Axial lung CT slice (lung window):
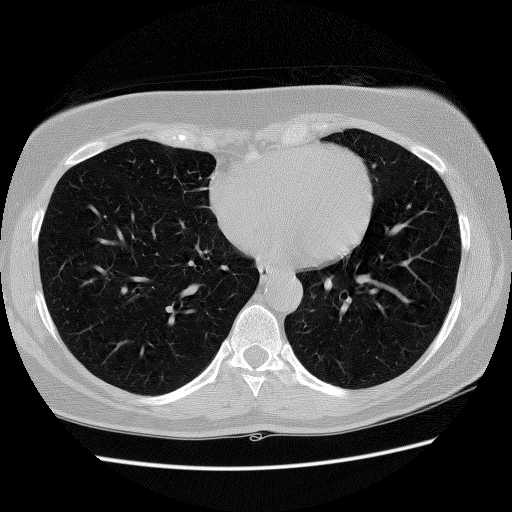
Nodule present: no